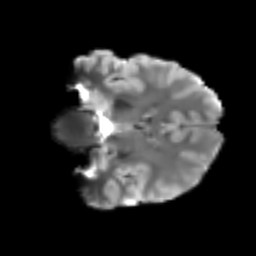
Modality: T2w
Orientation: coronal
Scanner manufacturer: siemens
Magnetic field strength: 3 T
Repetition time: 3.6 s
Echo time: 0.092 s